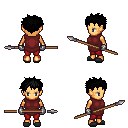
a pixel art fantasy rpg character, female body template, human, tanned skin, maroon tunic, red pants, black bedhead hairstyle, metal gloves, gray slippers, spear, four views (front, back, left, right), 2x2 character sprite sheet, small pixel art, hard edges, no anti-aliasing